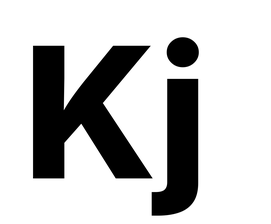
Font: Inter_ExtraBold